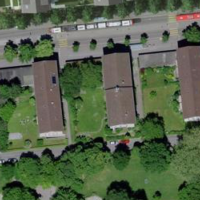
EUNIS habitat code: 55
Species observed at this site:
Symphoricarpos albus